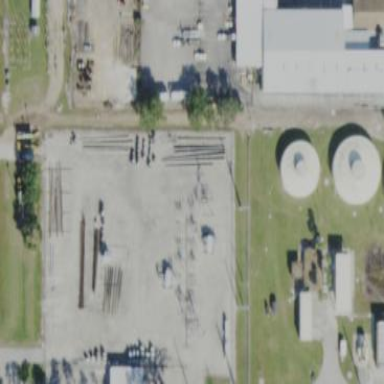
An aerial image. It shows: Outdoor distribution level power substation.